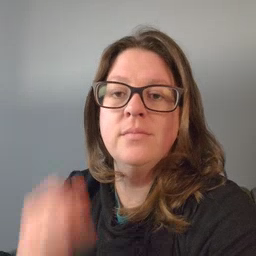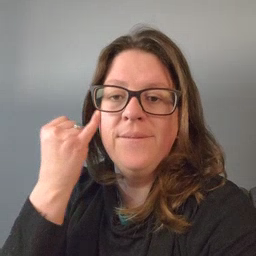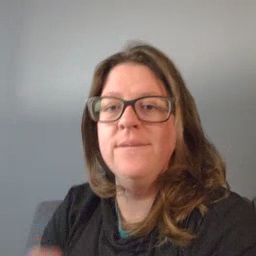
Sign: if